Question: I wasted the last hour trying to figure out how to get rid of this padding in a simple EditText:

All I want is to align the input with the rest of the content, just like the beautiful <URL> says.
The layout couldn't be simpler:
'''
<ScrollView xmlns:android="http://schemas.android.com/apk/res/android"
xmlns:tools="http://schemas.android.com/tools"
android:layout_width="match_parent"
android:layout_height="match_parent"
tools:context="com.actinarium.tiomantas.SetupChallengeFragment">
<LinearLayout
android:layout_width="match_parent"
android:layout_height="wrap_content"
android:padding="16dp"
android:orientation="vertical">
<TextView
android:layout_width="match_parent"
android:layout_height="wrap_content"
android:text="@string/new_challenge_name"/>
<EditText
android:layout_width="match_parent"
android:layout_height="wrap_content"
android:hint="@string/new_challenge_name_hint1"
android:singleLine="false"/>
</LinearLayout>
</ScrollView>
'''
I tried setting padding on EditText to 0dp -- the text shifted but the line remained as is. Strangely enough, I could not find ANY info on this issue, as if no one had noticed.
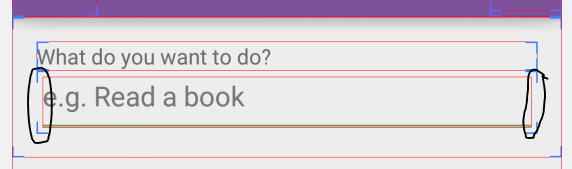
Answer: I think the line is a background image for the EditText so changing the padding won't affect it. If you want you can create a custom background drawable that has no padding.
Another hack you could do is add a negative margin to the EditText:
'''
<EditText
android:layout_width="match_parent"
android:layout_height="wrap_content"
android:layout_marginLeft="-4dp"
android:hint="@string/new_challenge_name_hint1"
android:singleLine="false"/>
'''